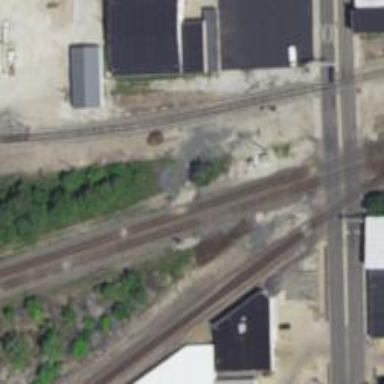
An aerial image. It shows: Railway junction.